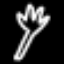
Label: fork